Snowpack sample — Buffalo Mountain, Silverthorne, Colorado, USA (1/25/25, 10:11 AM MST)
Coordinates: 39.6222, -106.1139
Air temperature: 22 °F
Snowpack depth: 110 cm
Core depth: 40 cm
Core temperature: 46.4 °F
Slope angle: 12°, slope face: 102°
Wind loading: high
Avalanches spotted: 0
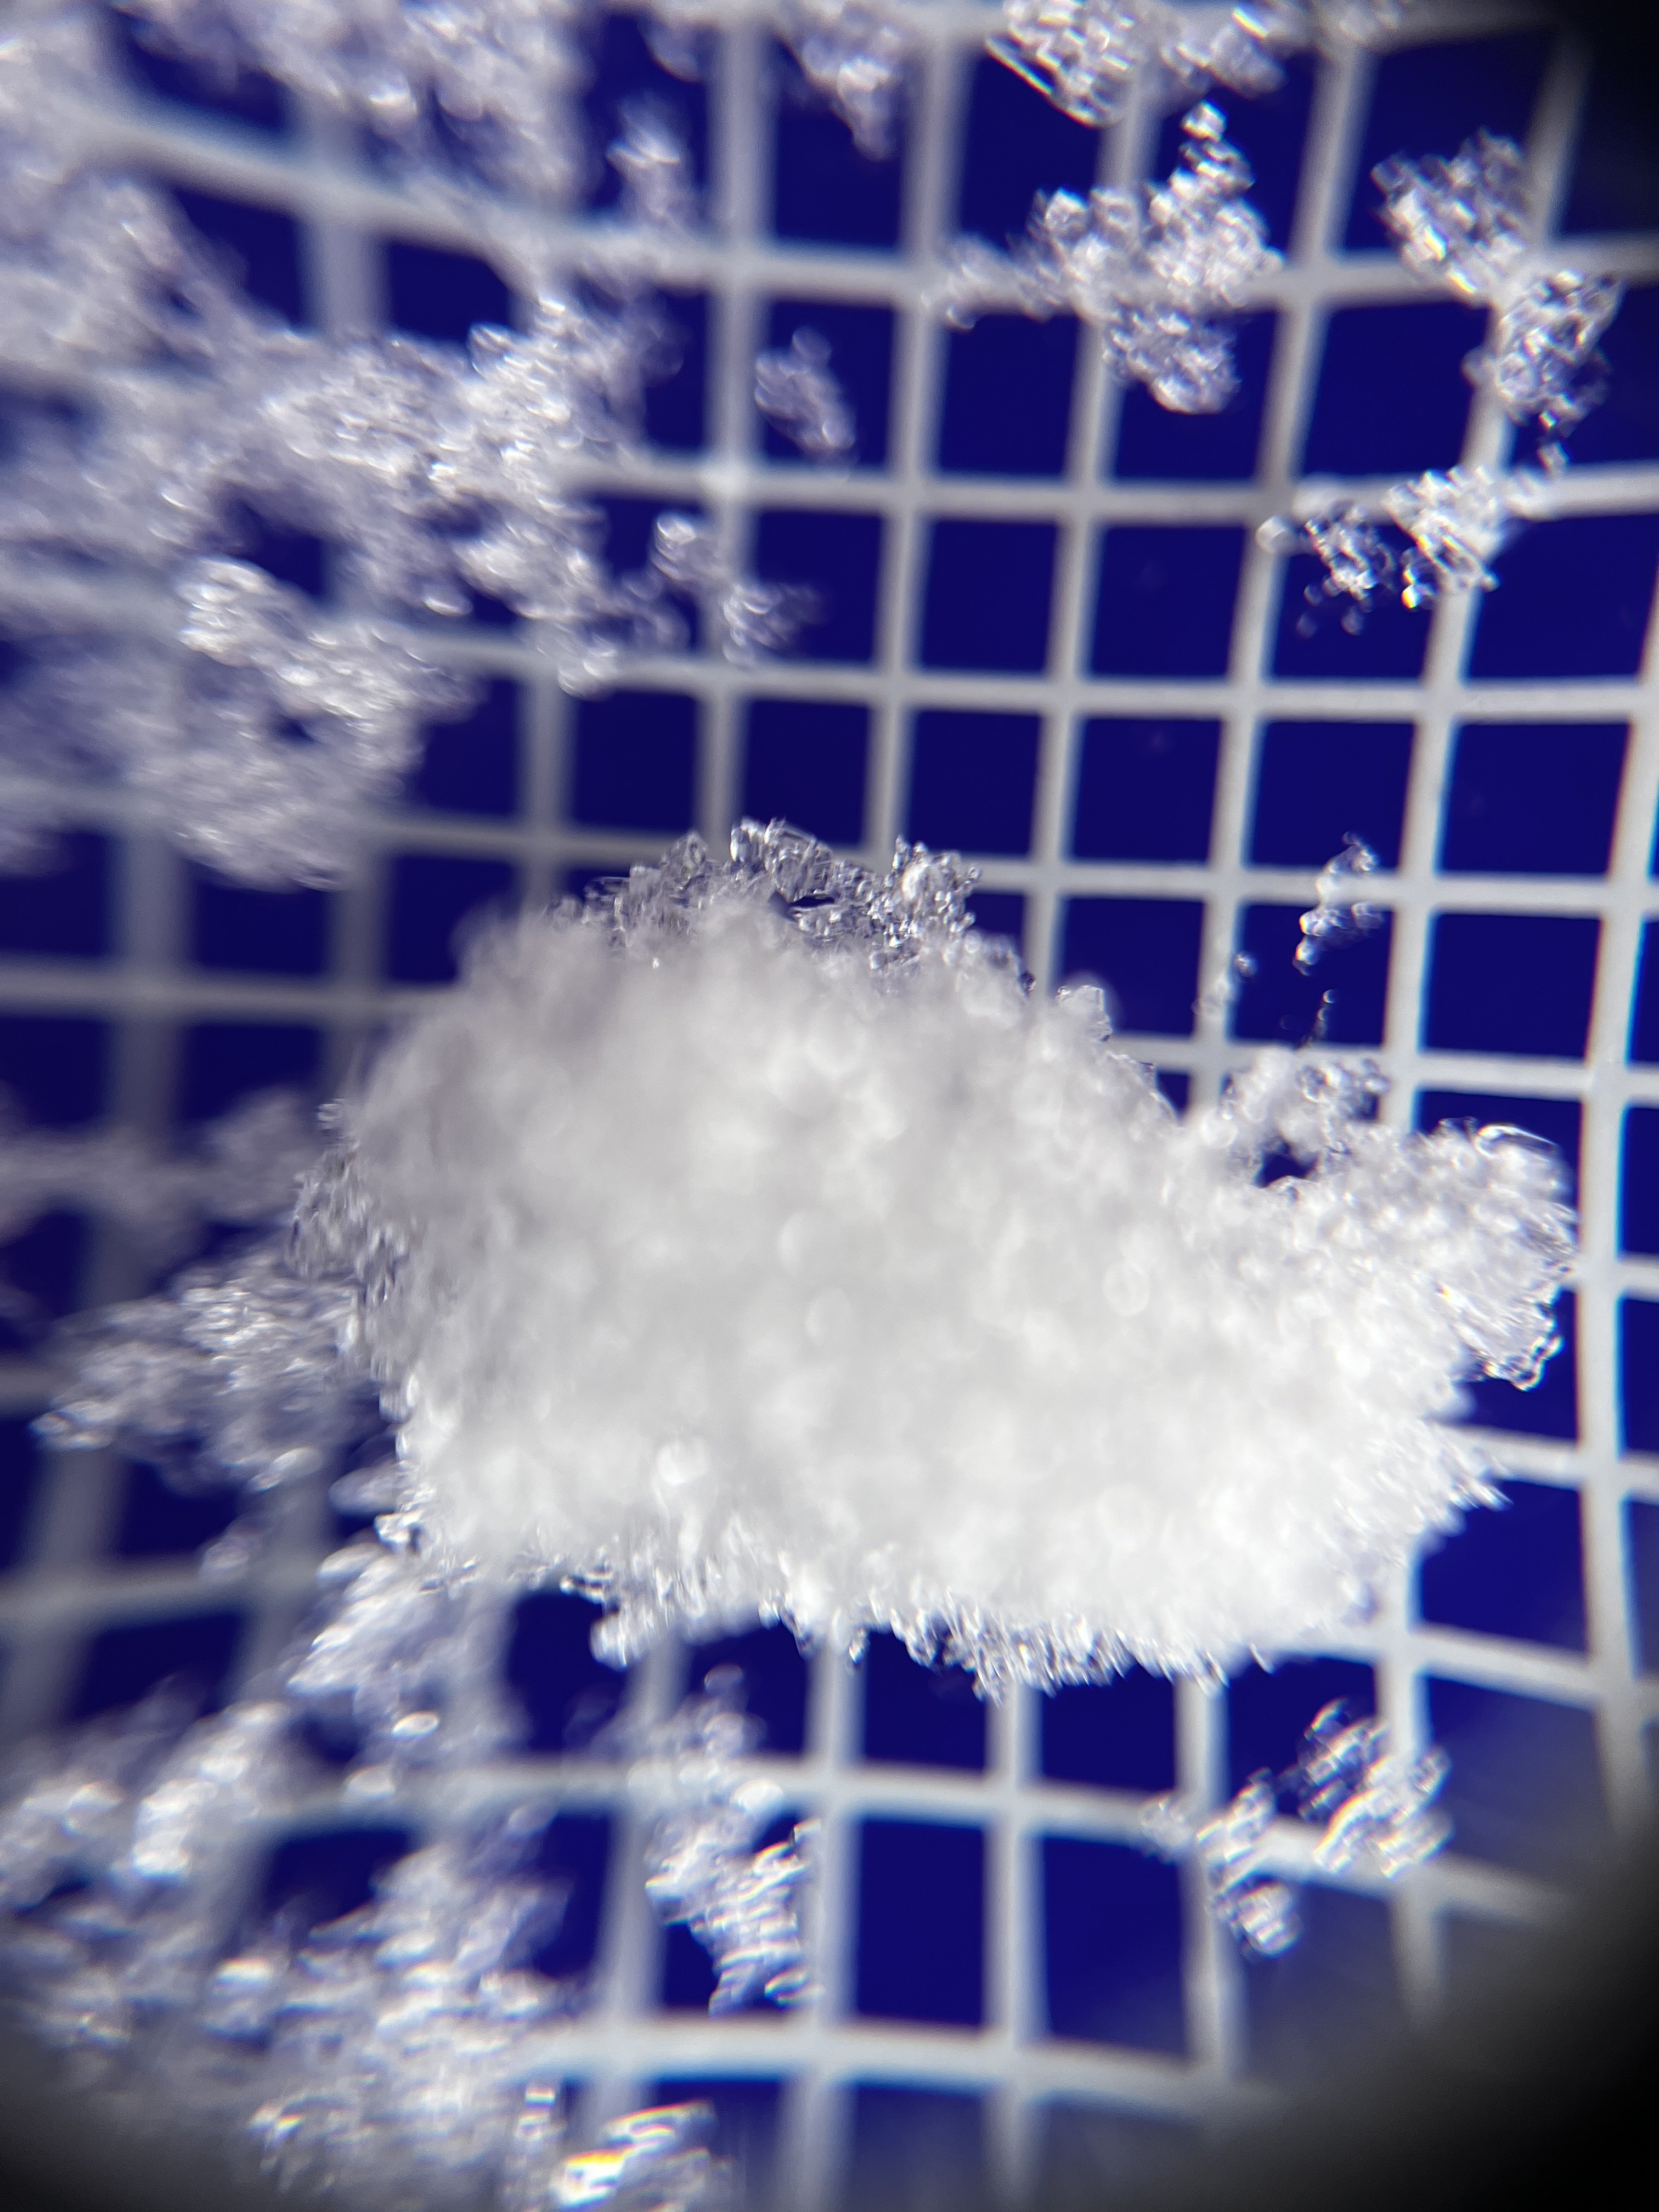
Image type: magnified_profile
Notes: No avalanches nearby, collected on the outskirts of a fire break 15 meters from the treeline, on way to Buffalo and Red Mountain